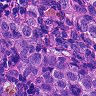
Metastatic tissue present: yes